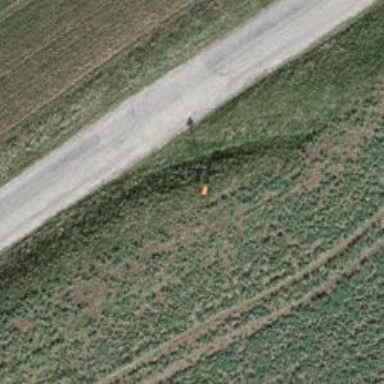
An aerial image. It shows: Aerial marker.